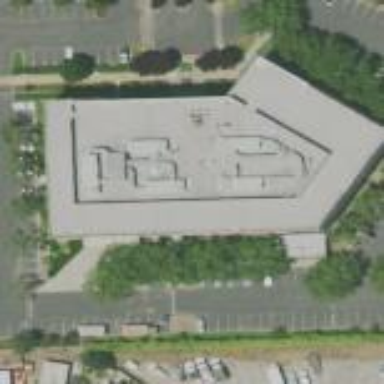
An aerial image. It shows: Commercial building.